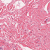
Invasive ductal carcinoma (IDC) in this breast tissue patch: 0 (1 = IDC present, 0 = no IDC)